高一 · 计数
我国是世界上严重缺水的国家，某市政府为了鼓励居民节约用水，计划调整居民生活用水收费方案，拟确定一个合理的月用水量标准 $\mathrm{x}$ （吨）, 一位居民的月用水量不超过 $\mathrm{x}$的部分按平价收费，超出 $\mathrm{x}$ 的部分按议价收费。为了了解居民用水情况，通过抽样，获得了某年 100 位居民每人的月均用水量 (单位: 吨)，将数据按照 $[0,0.5) ，[0.5,1) \cdots$, [4, 4.5]分成 9 组, 制成了如图 2.2.1-23 所示的频率分布直方图.

(1) 求直方图中 $\mathrm{a}$ 的值;

（2）设该市有 30 万居民，估计全市居民中月均用水量不低于 3 吨的人数, 并说明理由;

（3）若该市政府希望使 85\%的居民每月的用水量不超过标准 $\mathrm{x}$ （吨）, 估计 $\mathrm{x}$ 的值, 并说明理由.
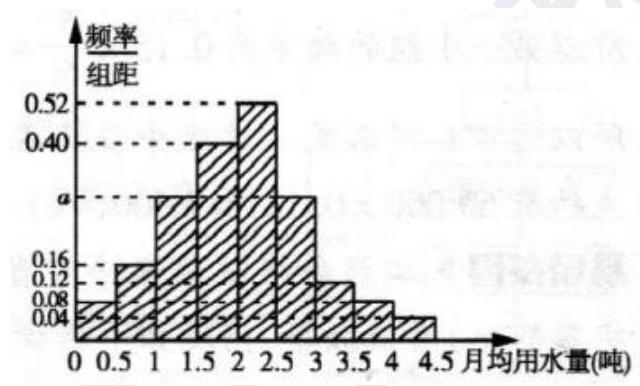
答案: ) 由频率分布直方图知, 月均用水量在 $[0,0.5)$ 中的频率为 $0.08 \times 0.5=0.04$,同理，在 $[0.5,1),[1.5,2),[2,2.5),[3,3.5),[3.5,4),[4$, $4.5]$ 中的频率分别为 $0.08,0.20,0.26,0.06,0.04,0.02$.由 $0.04+0.08+0.5 \times \mathrm{a}+0.20+0.26+0.5 \times \mathrm{a}+0.06+0.04+0.02=1$, 解得 $\mathrm{a}=0.30$.

(2) 由 (1) 可知, 100 位居民每人月均用水量不低于 3 吨的频率为 $0.06+0.04+0.02=0.12$.由以上样本的频率, 可以估计全市 30 万居民中月均用水量不低于 3 吨的人数为 300000 $\times 0.12=36000$.

（3）因为前 6 组的频率之和为 $0.04+0.08+0.15+0.20+0.26+0.15=0.88>0.85$, 而前 5 组的频率之和为 $0.04+0.08+0.15+0.20+0.26=0.73<0.85$, 所以 $2.5 \leqslant x<3$.由 $0.3 x(x-2.5)=0.85-0.73$, 解得 $x=2.9$.所以，估计月用水量标准为 2.9 吨时， $85 \%$ 的居民每月的用水量不超过标准.